七年级 · 算术
如图, 正方形的周长为 8 个单位, 在该正方形的 4 个顶点处分别标上 $0,2,4,6$, 先让正方形上表示数字 6 的点与数轴上表 -3 的点重合, 再将数轴按顺时针方向环绕在该正方形上,则数轴上表示 2021 的点与正方形上的数字对应的是 ( )

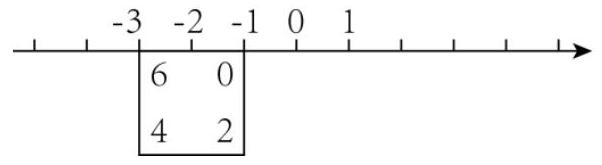
A. 0
B. 2
C. 4
D. 6
答案: D
解析: 析】

【分析】

本题考查数字的变化规律, 通过计算确定2021与-1的距离与正方形周长的关系是解题的关键.

求出 2021 与 -1 的距离是 2022 个单位, 再去确定 2022 是正方形旋转 252 圈余 6 个单位长度, 则可知 2021与6对应.

【解答】

解: $\because$ 正方形的周长为 8 个单位,

$\therefore$ 正方形的边长为 2 个单位,

由旋转可知, 正方形旋转一周是 8 个单位长度,

$\because 2021$ 与 -1 的距离是 2022 个单位,

又 $\because 2022 \div 8=252 \ldots \ldots 6$,

$\therefore$ 正方形旋转 252 圈余 6 个单位长度,

$\therefore 2021$ 与 6 对应,

故选: $D$.